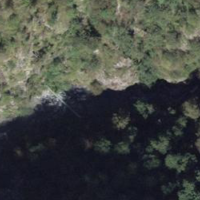
EUNIS habitat code: 44
Species observed at this site:
Actinidia chinensis